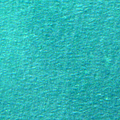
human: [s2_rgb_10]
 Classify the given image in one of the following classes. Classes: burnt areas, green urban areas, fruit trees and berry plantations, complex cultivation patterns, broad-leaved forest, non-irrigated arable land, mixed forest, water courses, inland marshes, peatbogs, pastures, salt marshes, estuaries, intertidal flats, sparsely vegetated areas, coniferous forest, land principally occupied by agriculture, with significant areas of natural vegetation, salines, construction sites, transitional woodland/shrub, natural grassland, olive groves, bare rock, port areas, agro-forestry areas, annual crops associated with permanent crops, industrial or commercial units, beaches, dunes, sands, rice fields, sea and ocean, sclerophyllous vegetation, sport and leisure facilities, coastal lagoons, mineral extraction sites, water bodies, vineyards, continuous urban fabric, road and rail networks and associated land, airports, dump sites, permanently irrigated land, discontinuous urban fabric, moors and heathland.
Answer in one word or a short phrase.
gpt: sea and ocean